Question: I am trying to hit an asp.net 2.0 site that is sitting on another server on my network.
When I run the test site on the server it works : TomsServer:81
However what is the url to hit the same test site when I run it from a browser on another machine on the same network? I tried TomsServer/test but it returns a 404 File or directory not found. How can I access this test site?

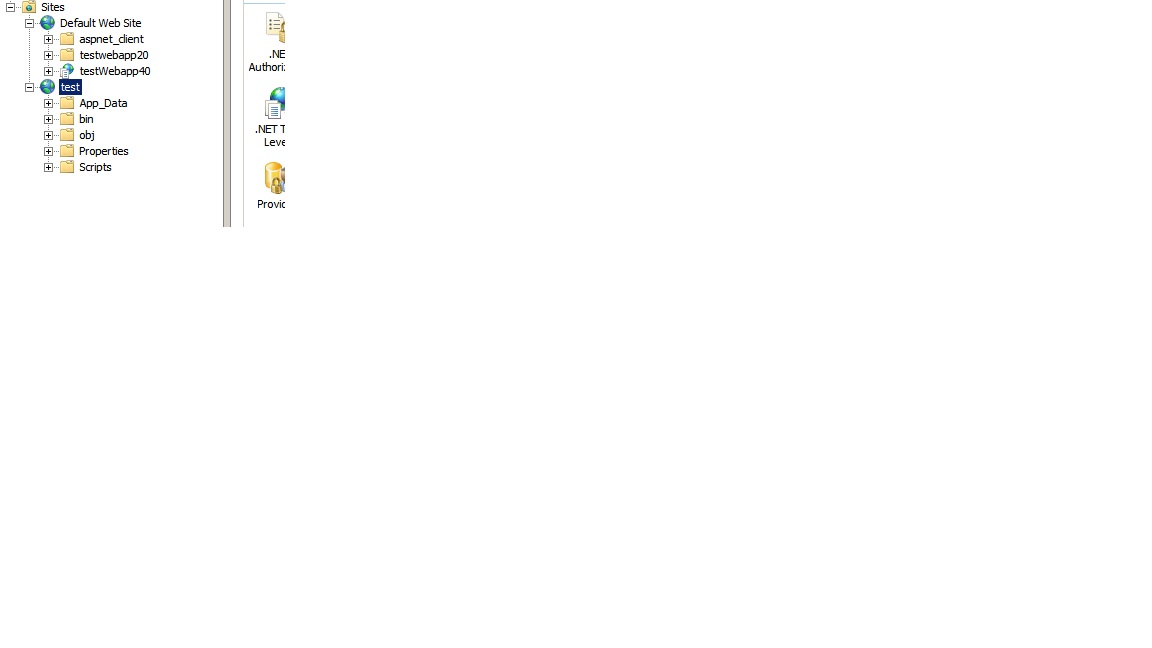
Answer: check that IIS has an appropriate host header set up on that site and use that host name or that it is accepting all host names